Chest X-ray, AP view. Patient: 64 years old, sex M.
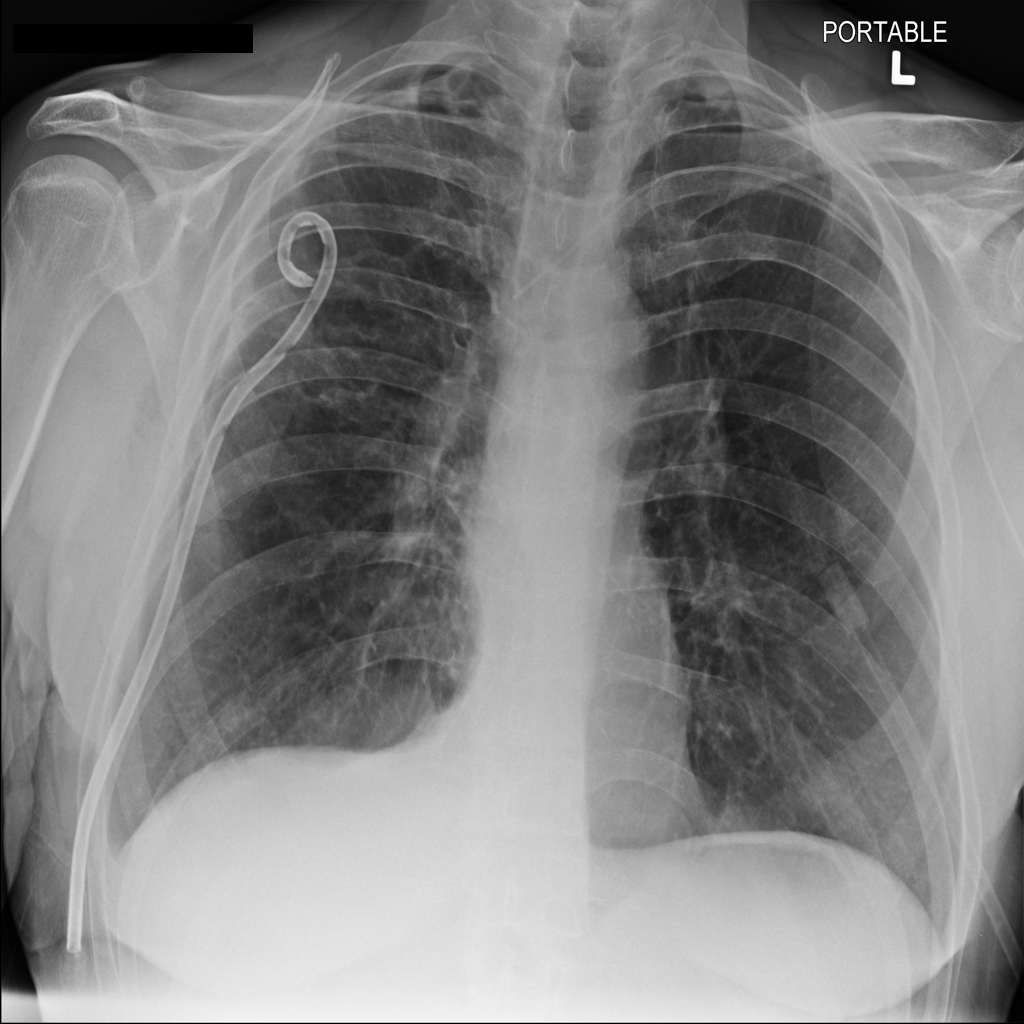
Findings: Pneumothorax